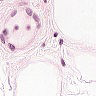
Metastatic tissue present: no